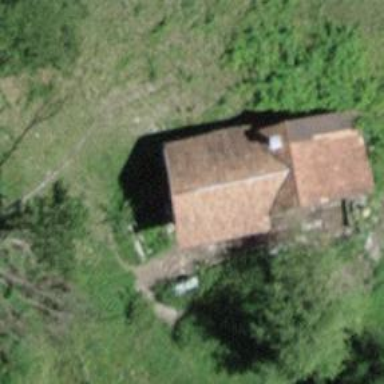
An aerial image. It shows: Rural barn.